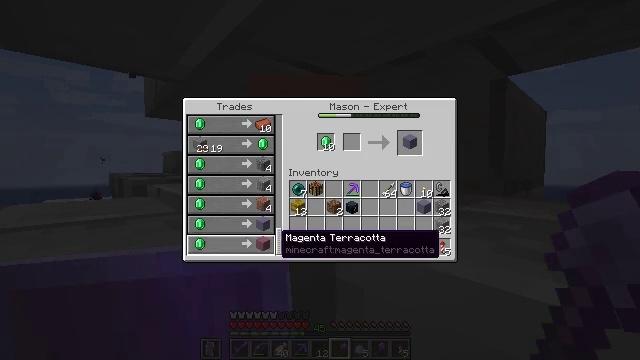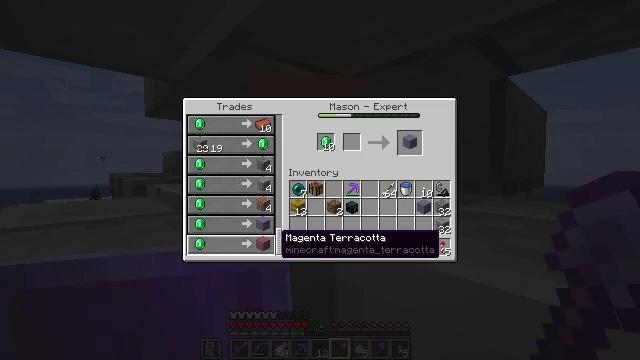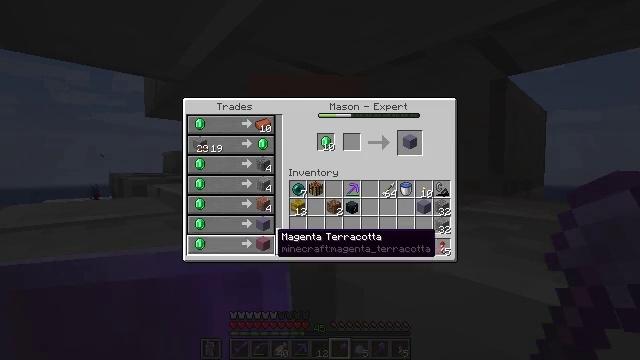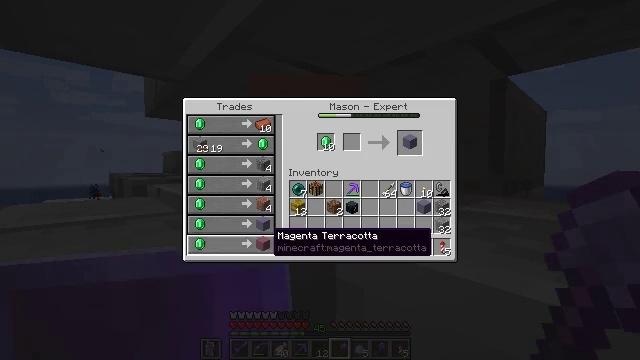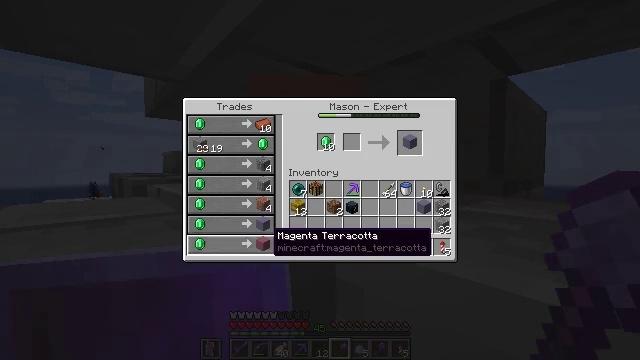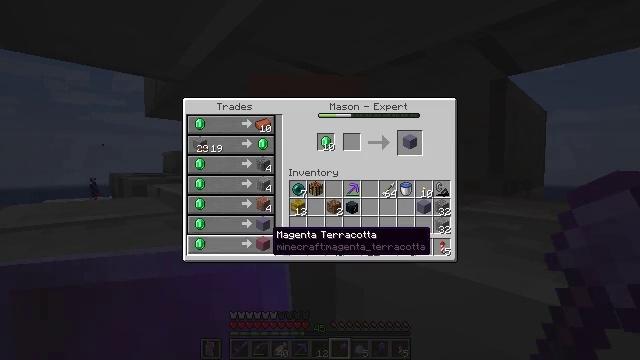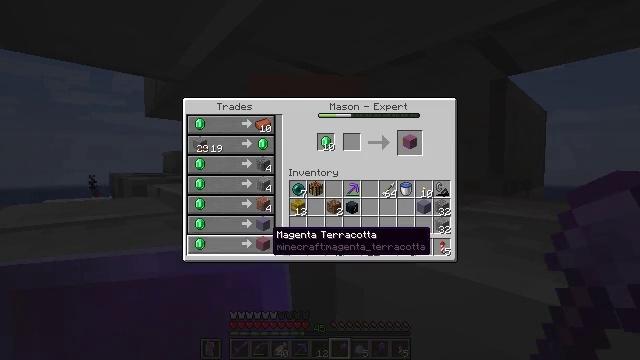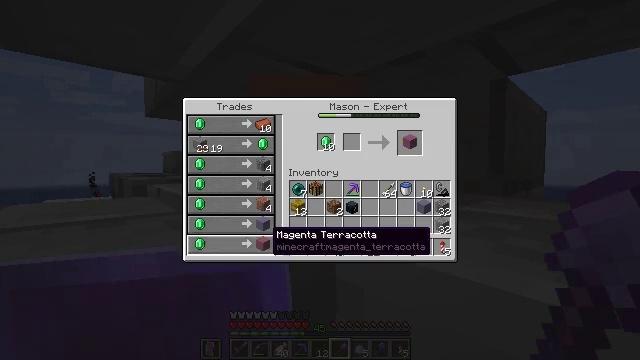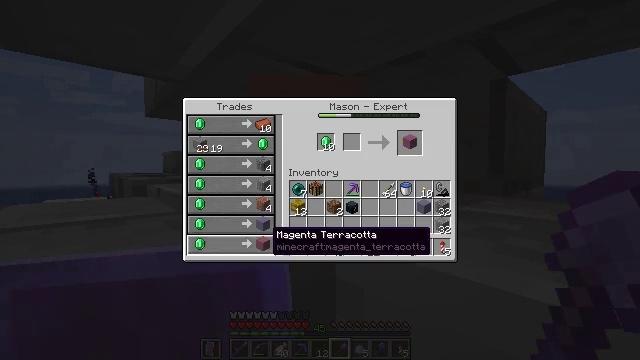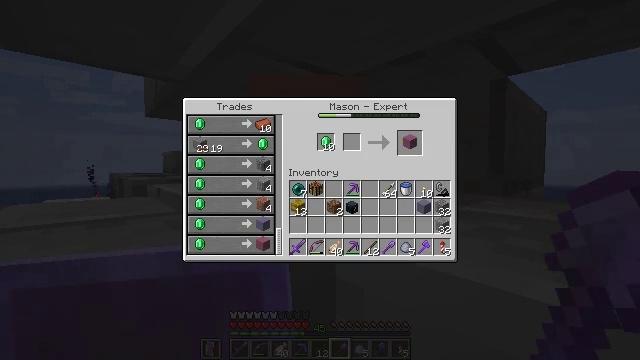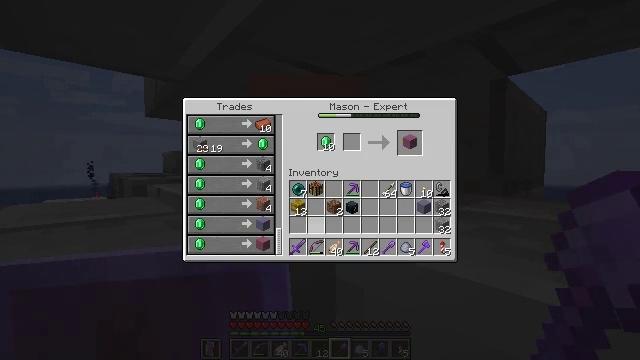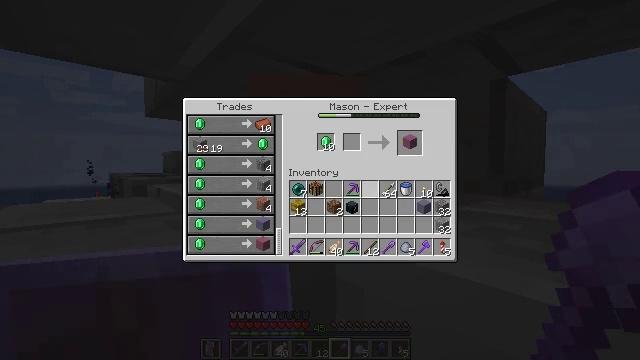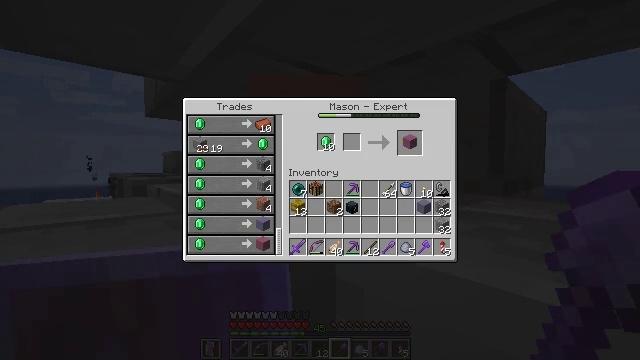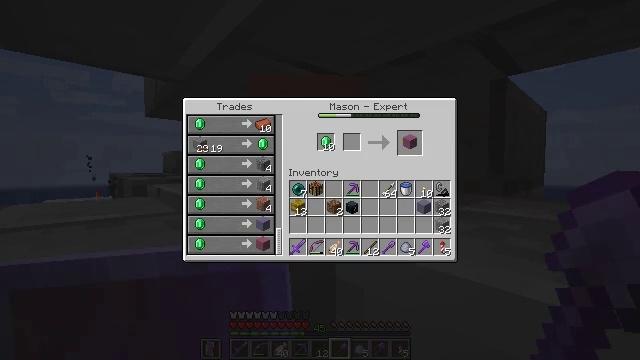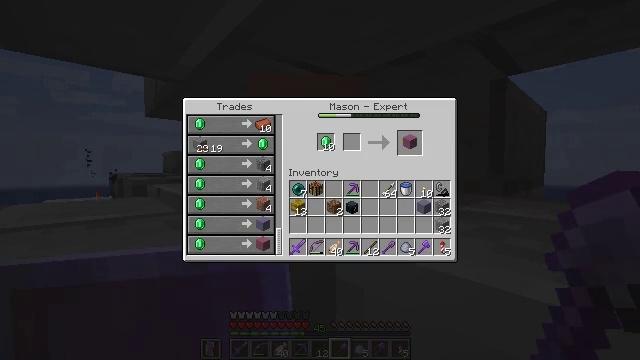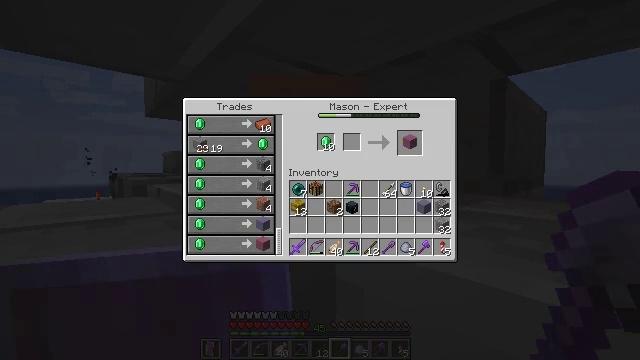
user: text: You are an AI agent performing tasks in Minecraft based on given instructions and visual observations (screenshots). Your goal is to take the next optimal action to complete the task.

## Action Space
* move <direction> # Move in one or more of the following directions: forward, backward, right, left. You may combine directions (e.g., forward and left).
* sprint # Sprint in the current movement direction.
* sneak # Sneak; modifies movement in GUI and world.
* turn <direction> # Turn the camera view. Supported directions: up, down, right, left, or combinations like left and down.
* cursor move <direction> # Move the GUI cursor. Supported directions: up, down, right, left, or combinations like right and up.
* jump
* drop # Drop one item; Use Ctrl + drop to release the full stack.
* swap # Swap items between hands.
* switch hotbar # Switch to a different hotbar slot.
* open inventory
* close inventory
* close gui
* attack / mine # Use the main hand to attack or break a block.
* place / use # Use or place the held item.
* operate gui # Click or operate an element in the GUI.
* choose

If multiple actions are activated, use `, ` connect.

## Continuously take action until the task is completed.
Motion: motion action
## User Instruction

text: craft item magenta terracotta
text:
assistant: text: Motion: no_op
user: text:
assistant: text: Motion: no_op
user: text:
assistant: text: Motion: no_op
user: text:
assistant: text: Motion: no_op
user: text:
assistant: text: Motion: no_op
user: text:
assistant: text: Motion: attack / mine
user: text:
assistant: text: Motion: attack / mine
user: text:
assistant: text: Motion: attack / mine
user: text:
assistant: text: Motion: turn right
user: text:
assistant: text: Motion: turn right and up
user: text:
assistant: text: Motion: turn right and up
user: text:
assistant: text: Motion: turn right and up
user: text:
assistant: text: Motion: turn up
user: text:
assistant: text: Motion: no_op
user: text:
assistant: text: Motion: no_op
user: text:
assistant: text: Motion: no_op
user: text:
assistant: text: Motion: no_op
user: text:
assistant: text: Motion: no_op
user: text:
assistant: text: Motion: no_op
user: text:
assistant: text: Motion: no_op
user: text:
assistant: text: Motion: no_op
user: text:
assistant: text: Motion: no_op
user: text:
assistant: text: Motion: no_op
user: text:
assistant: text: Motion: no_op
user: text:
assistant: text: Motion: attack / mine
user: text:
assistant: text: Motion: attack / mine
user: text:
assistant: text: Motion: attack / mine
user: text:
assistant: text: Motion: no_op
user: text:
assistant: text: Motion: no_op
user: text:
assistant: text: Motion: no_op